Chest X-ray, AP view. Patient: 61 years old, sex M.
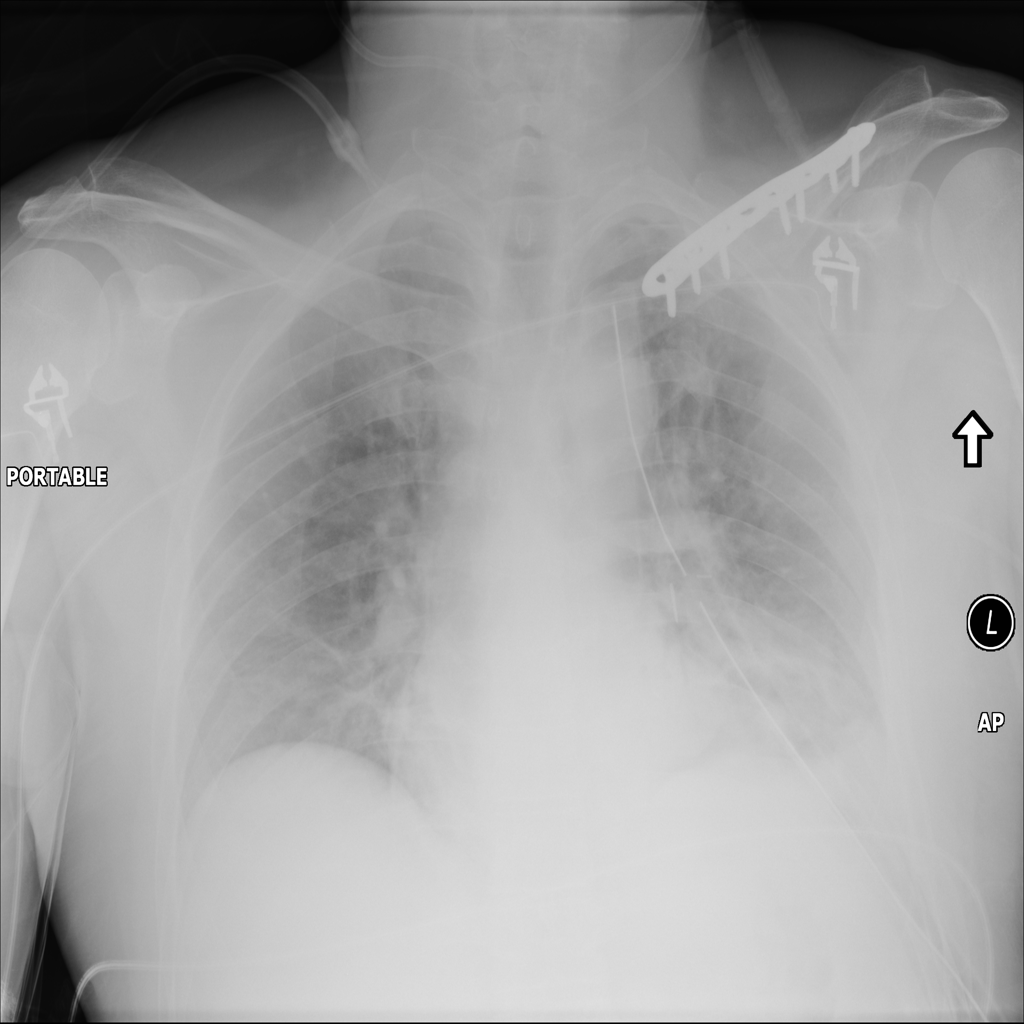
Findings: Consolidation